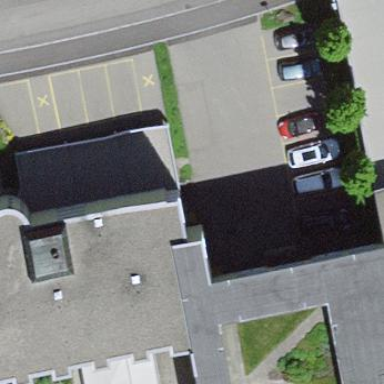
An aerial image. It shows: Parking area.